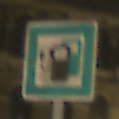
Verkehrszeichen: LadestationFuerElektrofahrzeuge
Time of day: Night
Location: Outdoor (Urban)
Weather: Overcast
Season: NotSpecified
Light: Artificial